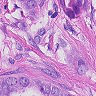
Metastatic tissue present: yes